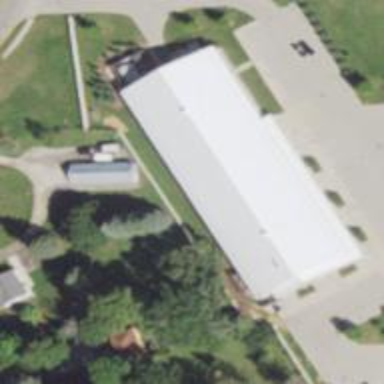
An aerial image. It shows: Building that is part of sports centre dedicated to curling.